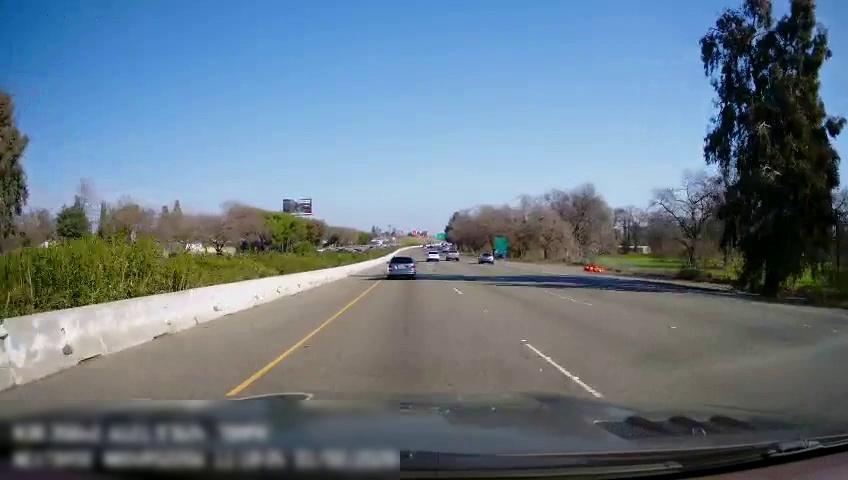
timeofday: Day
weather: Sunny
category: Drivable Space
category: Vehicles | Car
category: Vehicles | SUV
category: Vehicles | Truck
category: Vehicles | SUV
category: Lanes | Current Lane
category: Lanes | Current Lane
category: Lanes | Alternate Lane
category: Traffic | Signs
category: Traffic | Signs